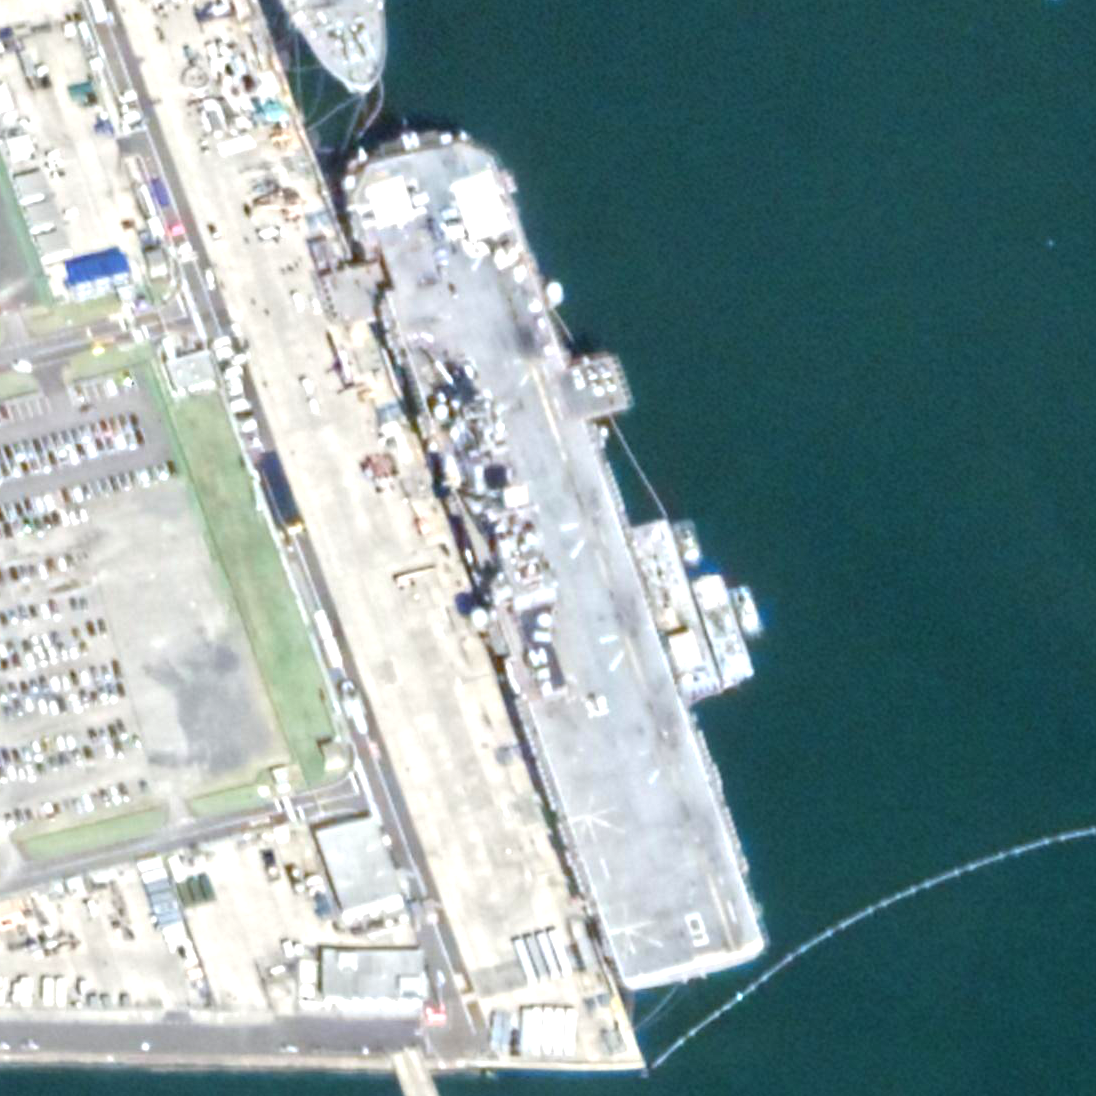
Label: assault